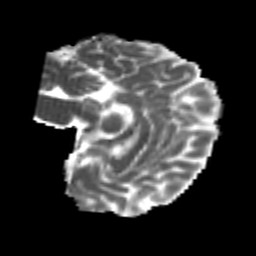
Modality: MD
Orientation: sagittal
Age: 21
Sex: female
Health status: healthy
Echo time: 0.074 s